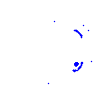
Particle: proton